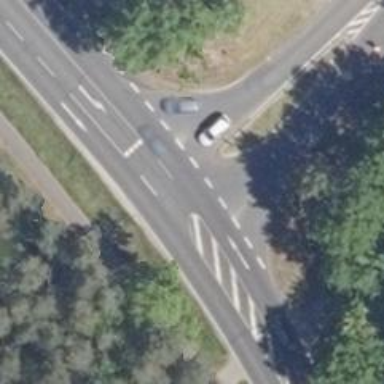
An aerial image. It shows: Unclassified asphalt road with traffic calming island.